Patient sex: M
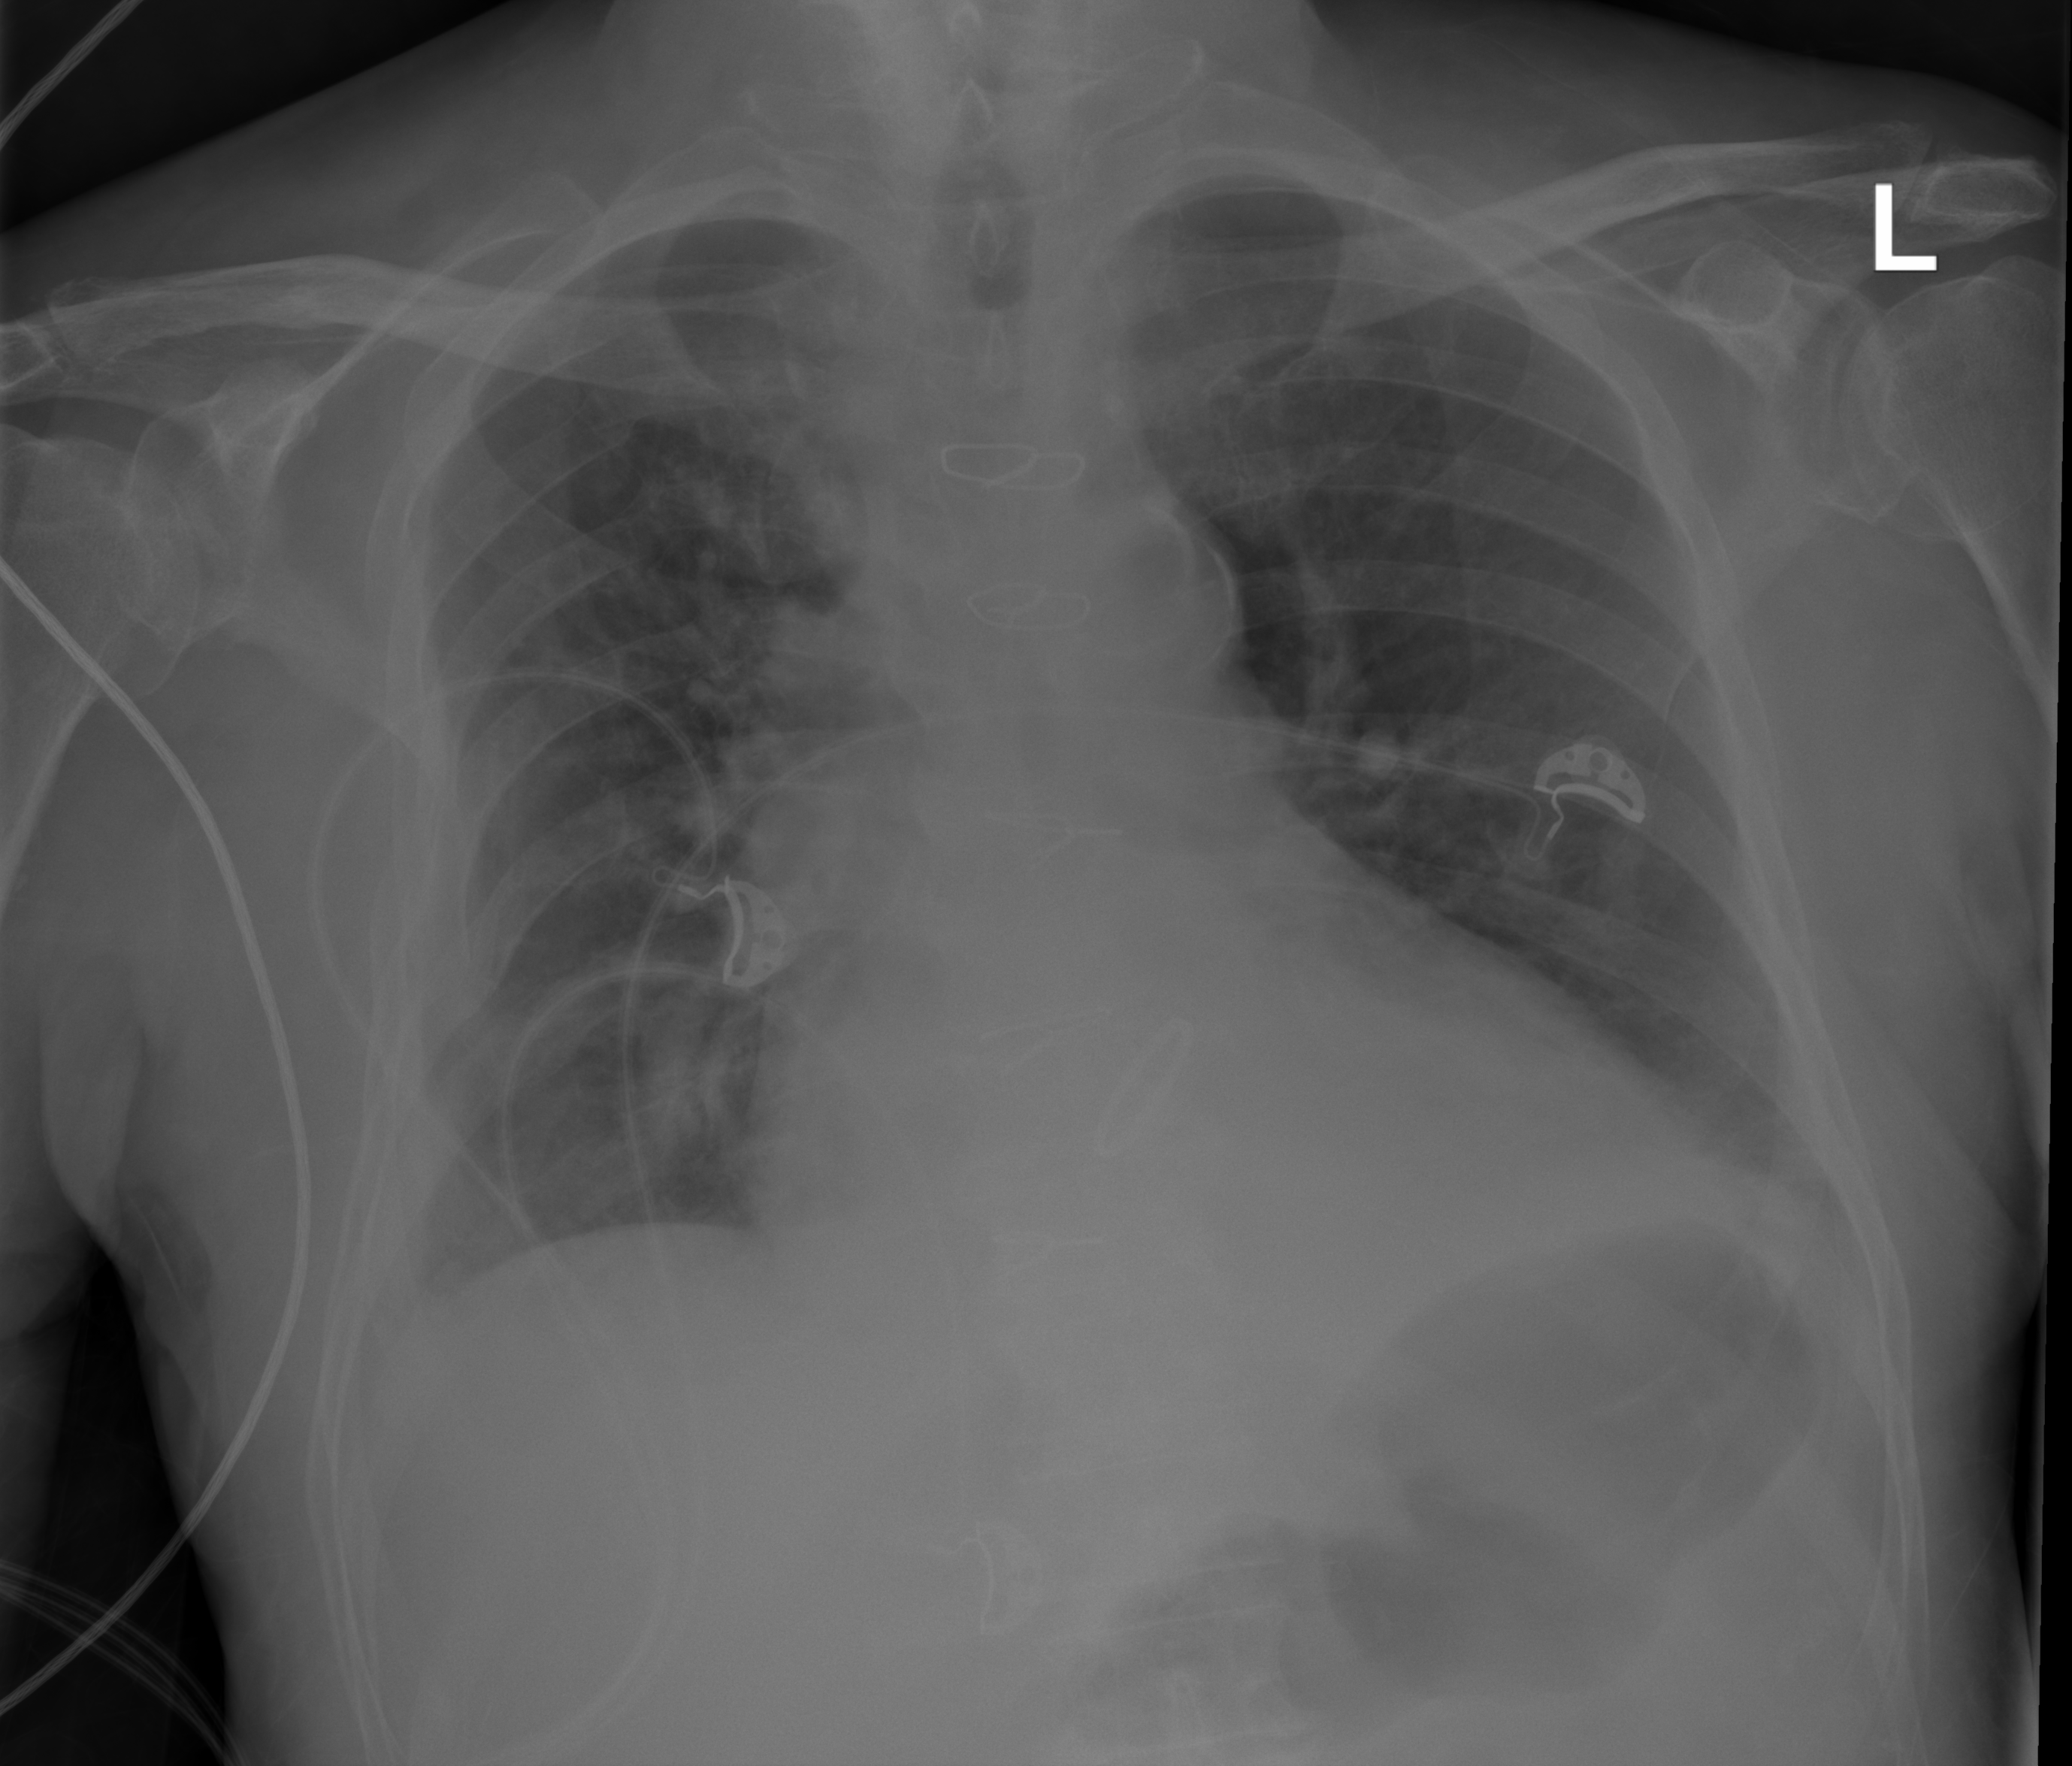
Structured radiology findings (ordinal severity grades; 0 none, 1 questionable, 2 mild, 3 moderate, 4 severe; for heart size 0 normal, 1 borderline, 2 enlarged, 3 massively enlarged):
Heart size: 0
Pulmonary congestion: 2
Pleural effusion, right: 0
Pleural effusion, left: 0
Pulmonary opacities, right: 3
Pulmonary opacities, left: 2
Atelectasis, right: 2
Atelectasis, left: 2